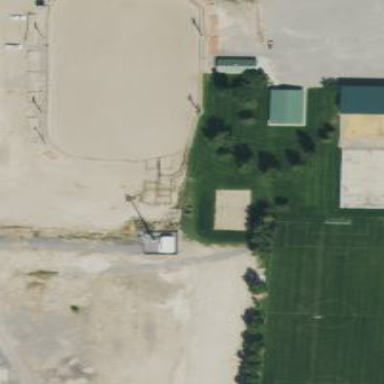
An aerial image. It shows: Rodeo pitch for leisure activities.